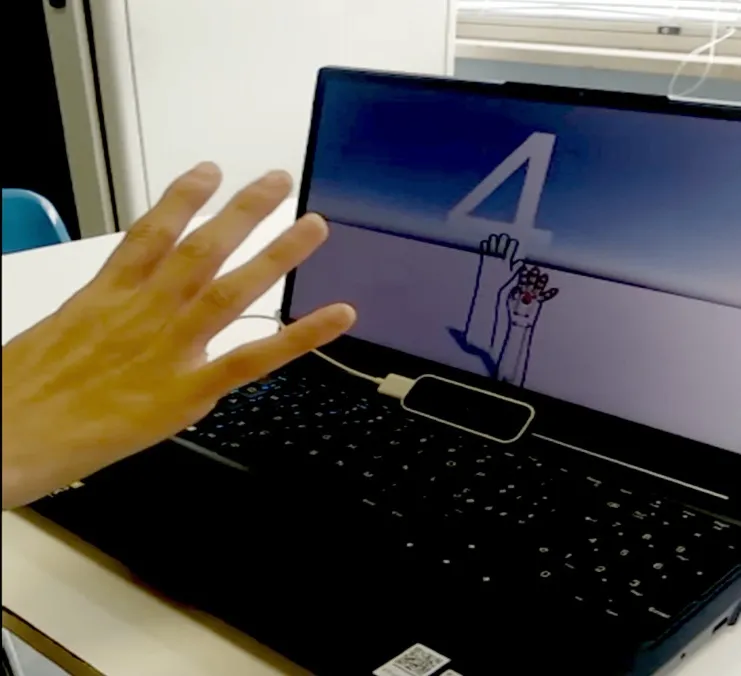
Leap motion hand tracking. Finger extension after therapy.
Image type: pathology (fish)